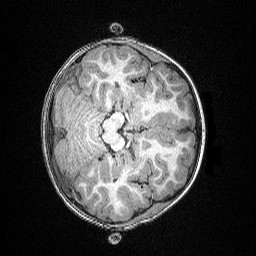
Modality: T1w
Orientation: axial
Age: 61
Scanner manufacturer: siemens
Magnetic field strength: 3 T
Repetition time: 2.5 s
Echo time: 0.00347 s